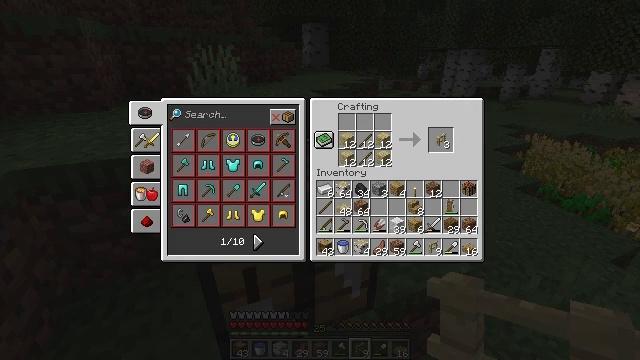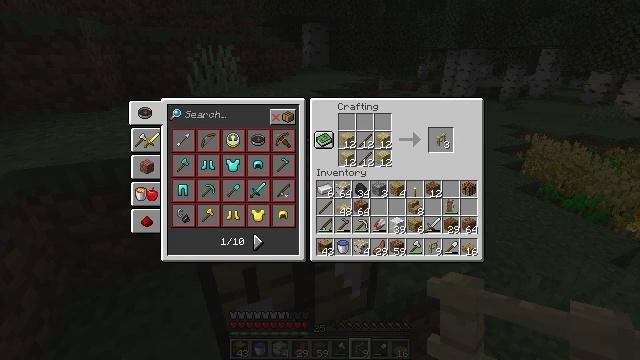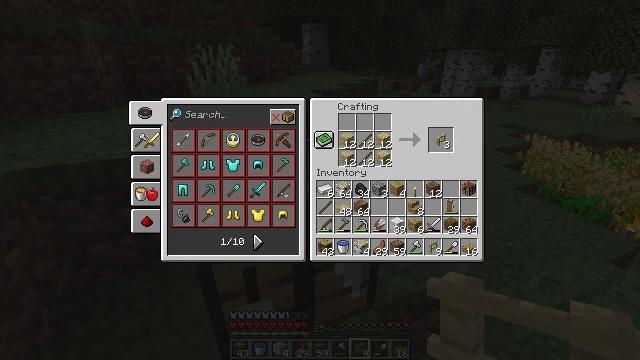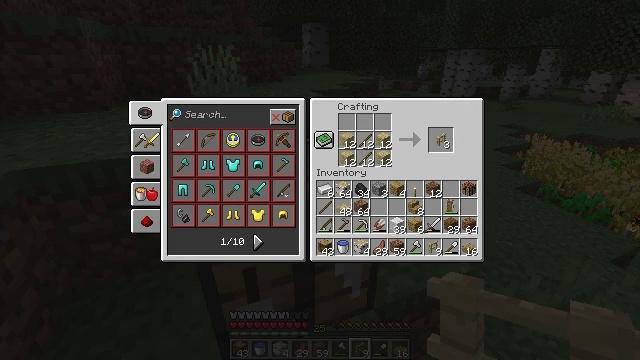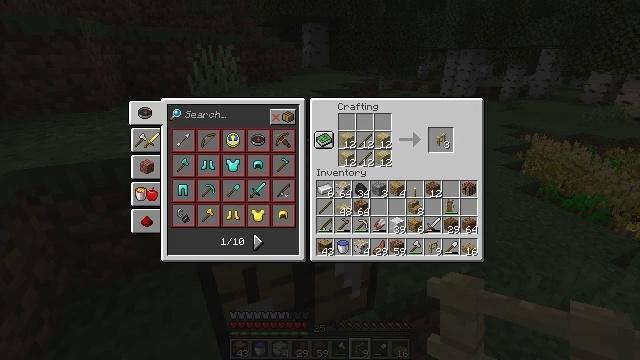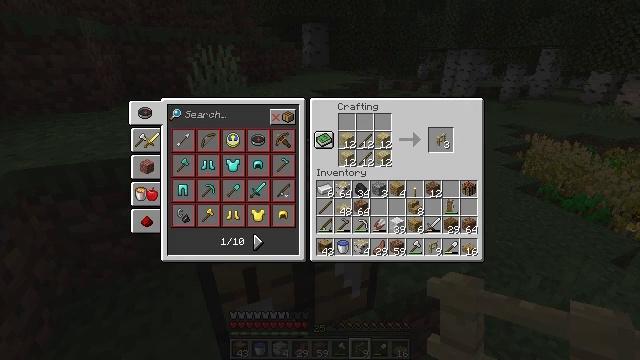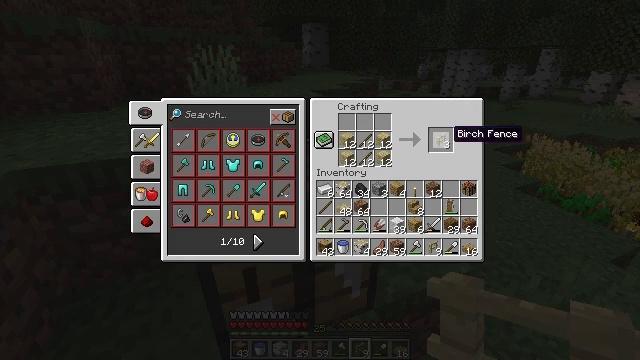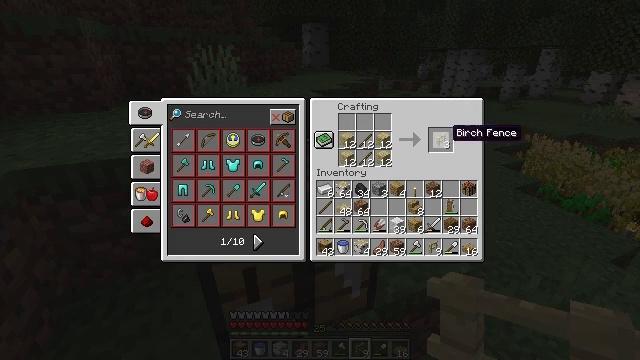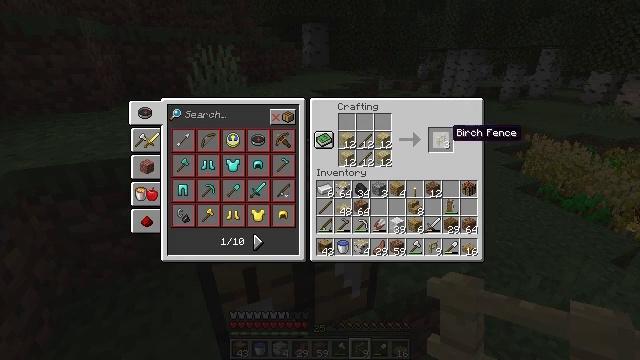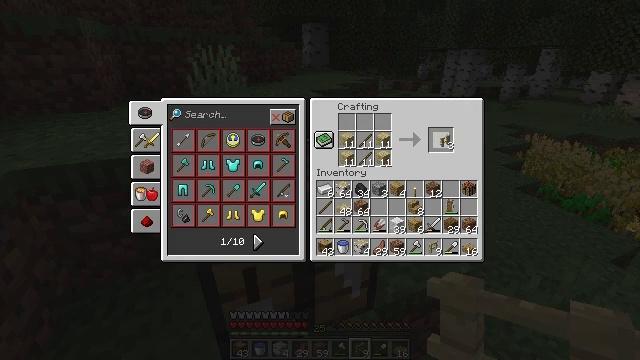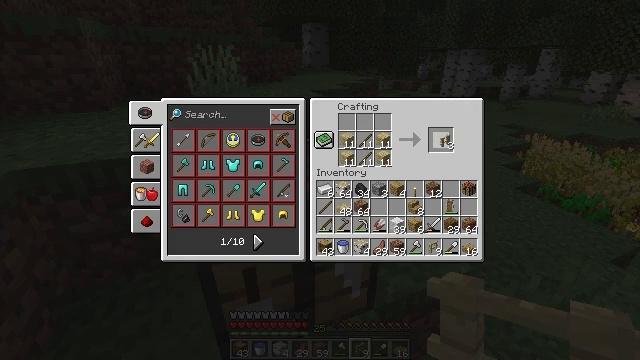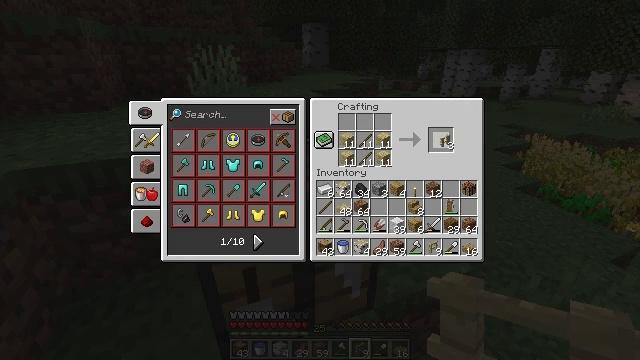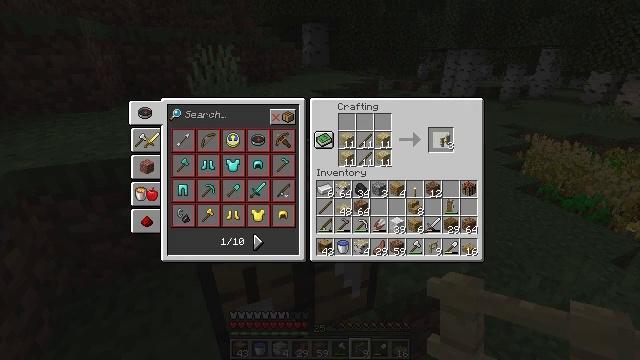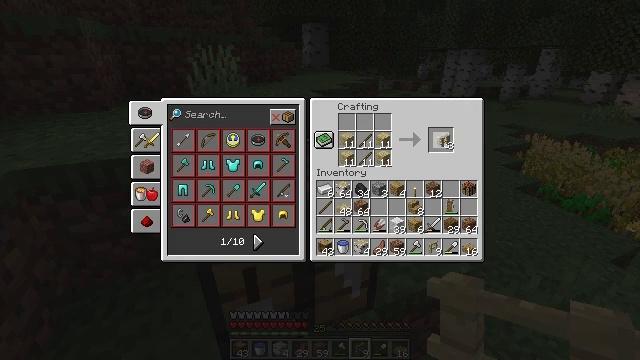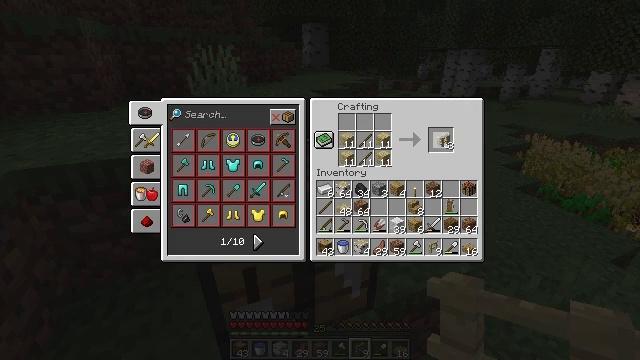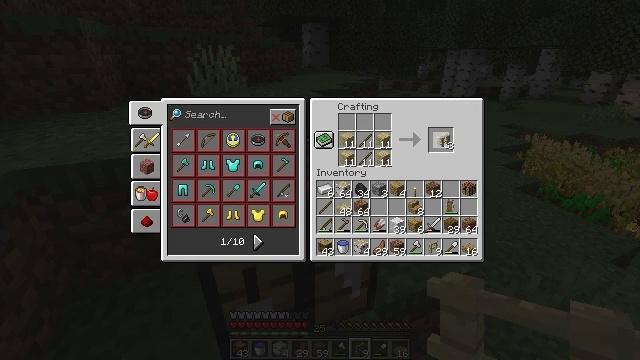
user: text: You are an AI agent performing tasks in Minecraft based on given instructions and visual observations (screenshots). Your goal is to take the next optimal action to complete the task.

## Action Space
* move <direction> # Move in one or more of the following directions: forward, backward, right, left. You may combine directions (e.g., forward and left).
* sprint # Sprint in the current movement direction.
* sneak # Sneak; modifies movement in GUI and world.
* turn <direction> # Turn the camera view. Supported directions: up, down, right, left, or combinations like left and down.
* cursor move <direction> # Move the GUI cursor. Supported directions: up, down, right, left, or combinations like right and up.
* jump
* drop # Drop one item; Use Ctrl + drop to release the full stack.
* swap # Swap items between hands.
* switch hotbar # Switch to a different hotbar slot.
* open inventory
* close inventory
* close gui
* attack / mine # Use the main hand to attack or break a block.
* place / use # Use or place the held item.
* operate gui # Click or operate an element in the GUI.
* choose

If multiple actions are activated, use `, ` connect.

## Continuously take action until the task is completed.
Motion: motion action
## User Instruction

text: Assemble a birch fence with birch planks on a crafting table.
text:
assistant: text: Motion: no_op
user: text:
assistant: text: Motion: no_op
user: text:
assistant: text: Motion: no_op
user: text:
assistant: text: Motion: no_op
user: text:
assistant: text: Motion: no_op
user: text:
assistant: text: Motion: cursor move left
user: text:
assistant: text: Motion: no_op
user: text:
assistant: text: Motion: no_op
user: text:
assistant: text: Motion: operate gui
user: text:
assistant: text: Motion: operate gui
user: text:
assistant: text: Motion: operate gui
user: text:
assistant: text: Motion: operate gui
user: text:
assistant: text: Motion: operate gui
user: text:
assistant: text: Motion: no_op
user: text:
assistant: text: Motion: operate gui
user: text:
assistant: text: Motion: operate gui
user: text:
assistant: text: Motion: no_op
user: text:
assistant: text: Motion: operate gui
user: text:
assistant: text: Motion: operate gui
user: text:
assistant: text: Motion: operate gui
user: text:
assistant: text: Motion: no_op
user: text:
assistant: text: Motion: operate gui
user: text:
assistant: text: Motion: operate gui
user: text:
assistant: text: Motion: operate gui
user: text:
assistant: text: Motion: no_op
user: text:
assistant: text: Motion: operate gui
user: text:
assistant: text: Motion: operate gui
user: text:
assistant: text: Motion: operate gui
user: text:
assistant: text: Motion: operate gui
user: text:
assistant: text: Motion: operate gui